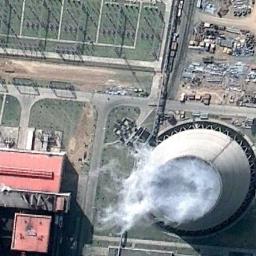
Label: thermal_power_station